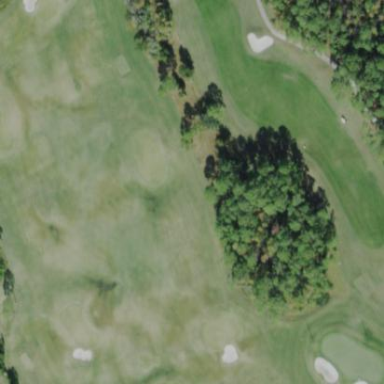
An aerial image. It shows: Driving range for golf on grass.